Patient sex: F
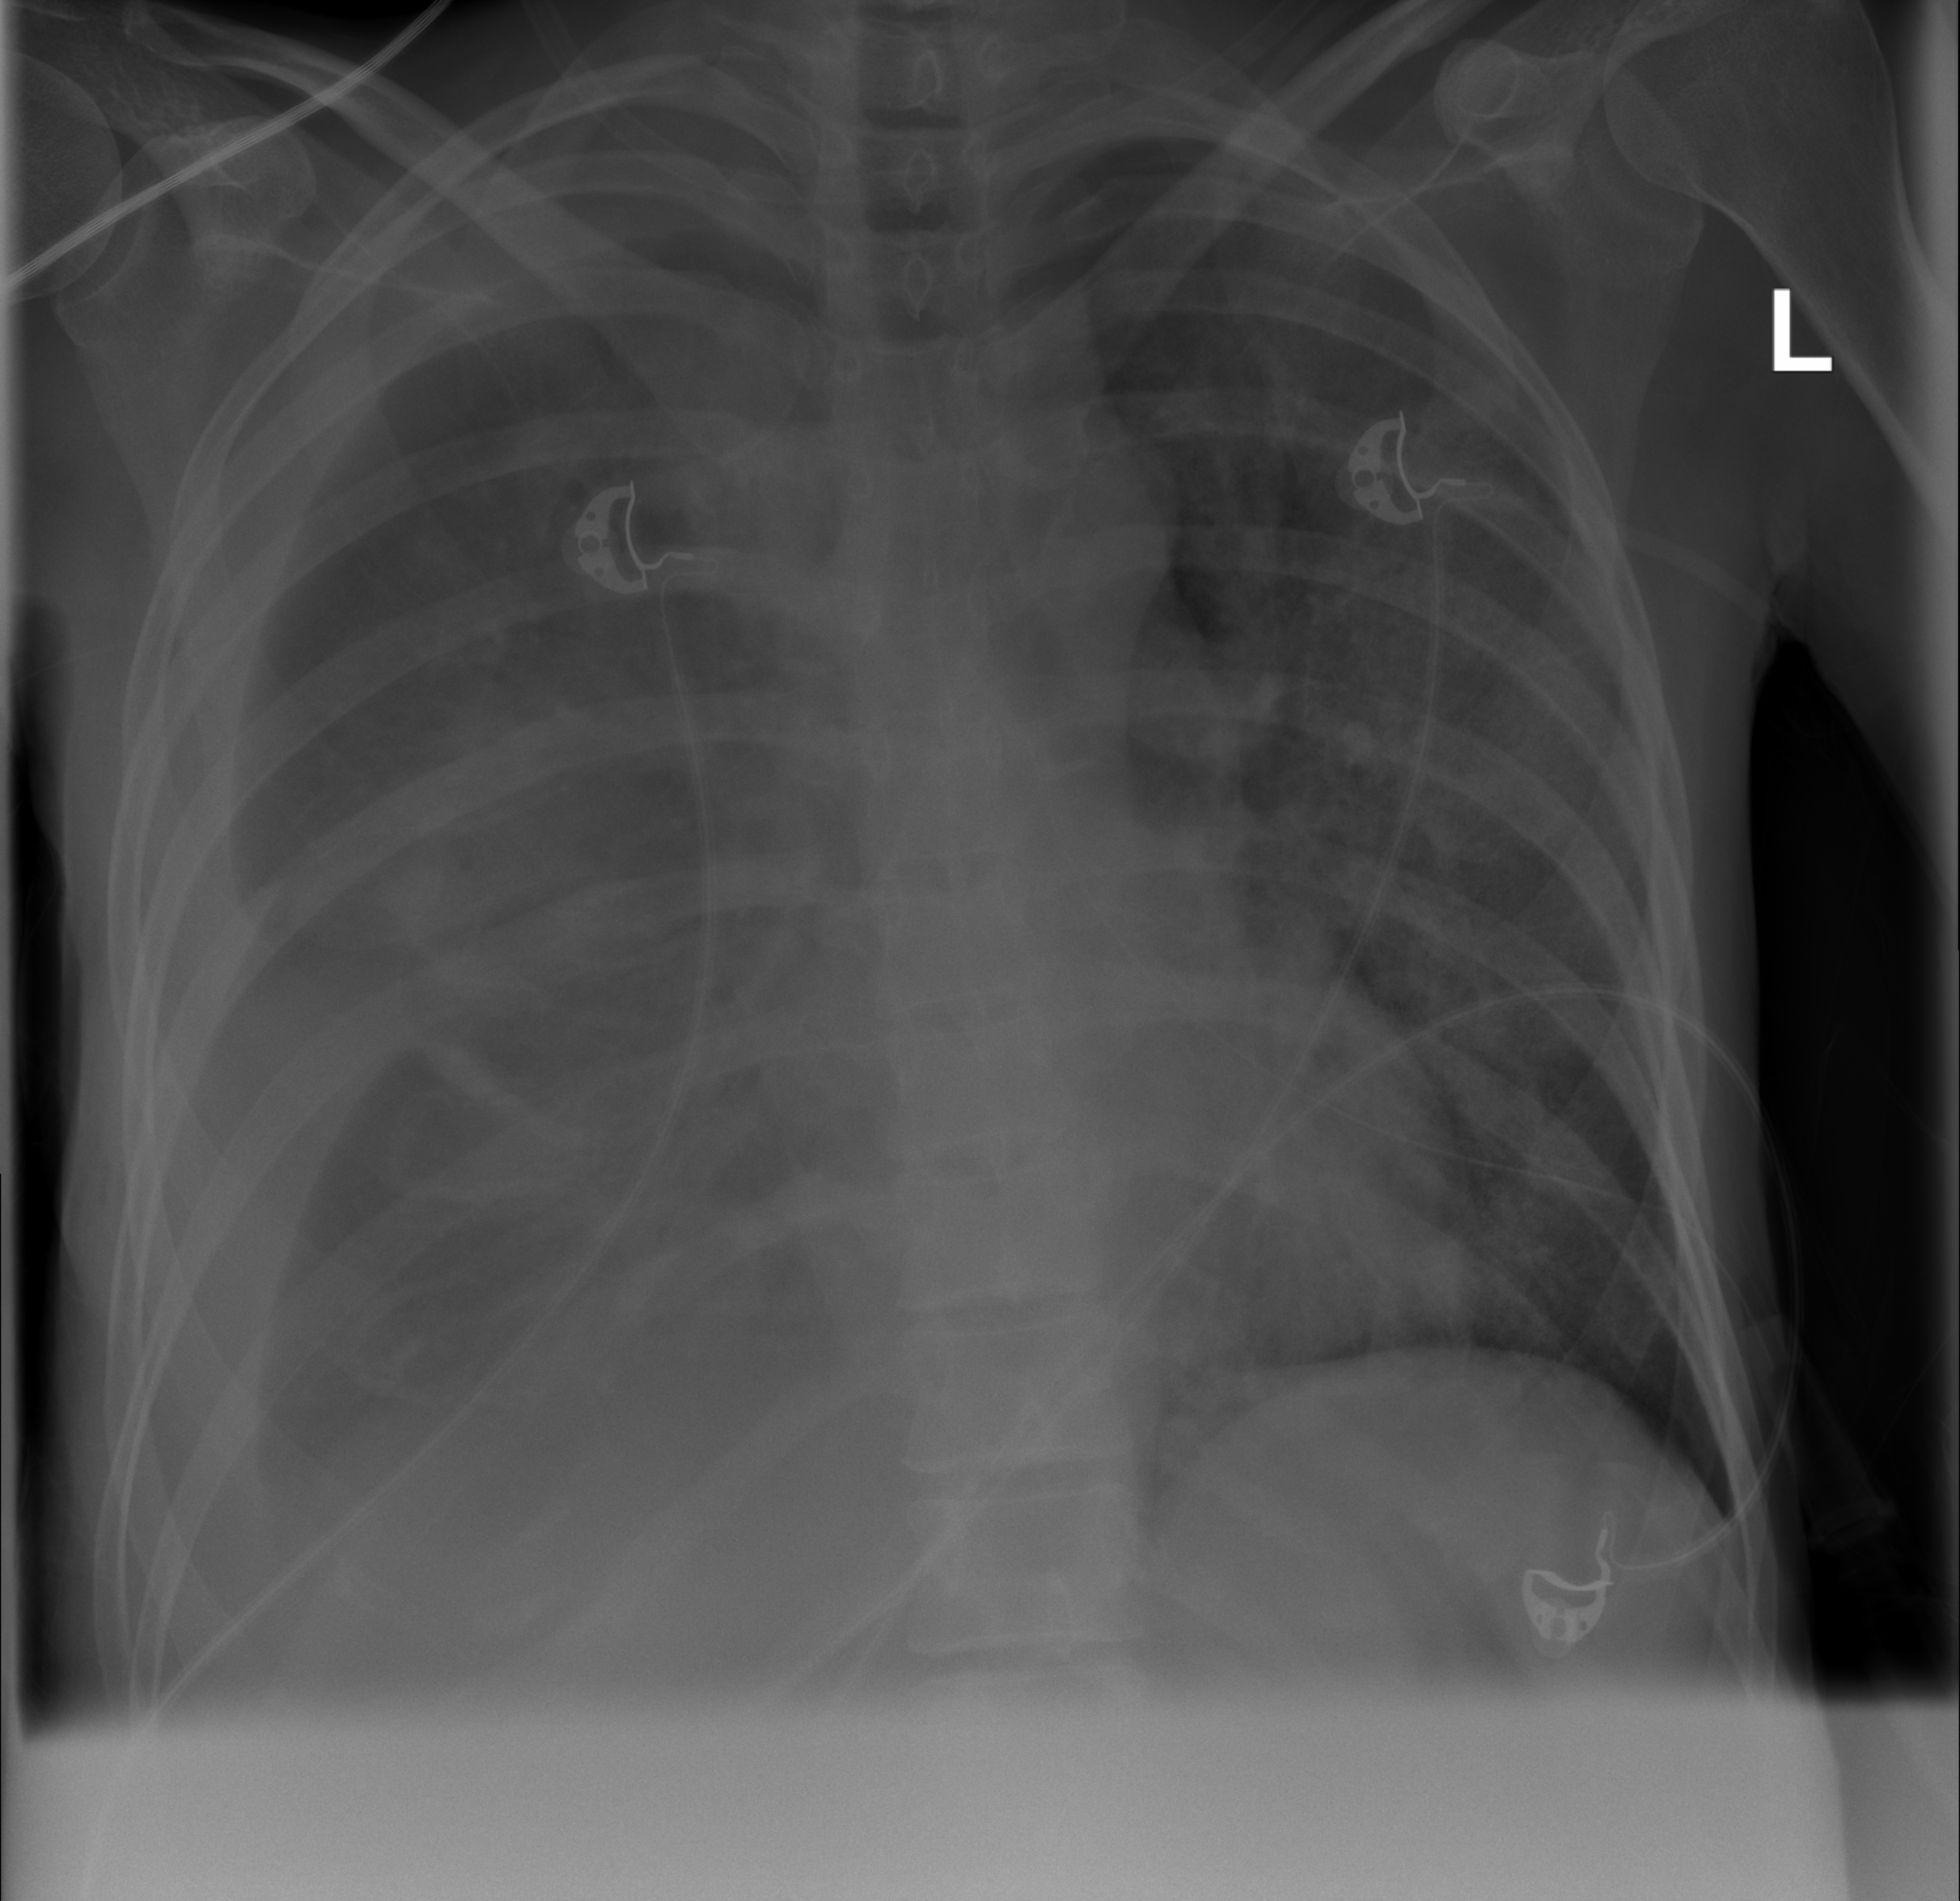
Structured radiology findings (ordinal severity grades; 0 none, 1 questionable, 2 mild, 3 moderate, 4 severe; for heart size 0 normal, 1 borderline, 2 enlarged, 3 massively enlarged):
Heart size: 0
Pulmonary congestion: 2
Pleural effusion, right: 3
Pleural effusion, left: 0
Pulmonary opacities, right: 2
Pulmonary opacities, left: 4
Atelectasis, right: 3
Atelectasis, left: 0